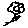
Label: flower